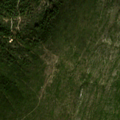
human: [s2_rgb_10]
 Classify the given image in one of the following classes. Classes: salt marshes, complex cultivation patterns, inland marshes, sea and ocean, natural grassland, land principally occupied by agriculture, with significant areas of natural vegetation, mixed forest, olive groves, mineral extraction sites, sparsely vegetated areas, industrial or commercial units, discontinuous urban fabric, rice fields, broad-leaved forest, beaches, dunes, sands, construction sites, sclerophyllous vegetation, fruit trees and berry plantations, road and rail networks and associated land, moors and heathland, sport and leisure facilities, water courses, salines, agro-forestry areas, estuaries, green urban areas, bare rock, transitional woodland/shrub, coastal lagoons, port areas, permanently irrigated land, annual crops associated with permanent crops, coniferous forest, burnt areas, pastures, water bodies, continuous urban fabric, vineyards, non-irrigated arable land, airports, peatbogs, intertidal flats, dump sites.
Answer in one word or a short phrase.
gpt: sclerophyllous vegetation, transitional woodland/shrub